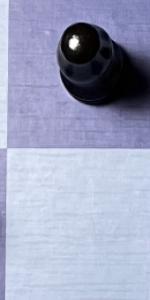
Label: Empty